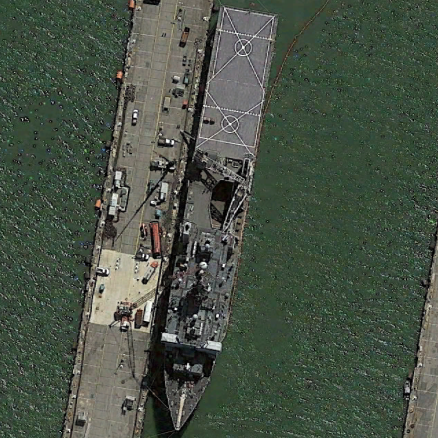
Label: combat